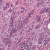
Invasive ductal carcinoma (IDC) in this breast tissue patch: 1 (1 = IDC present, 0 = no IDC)